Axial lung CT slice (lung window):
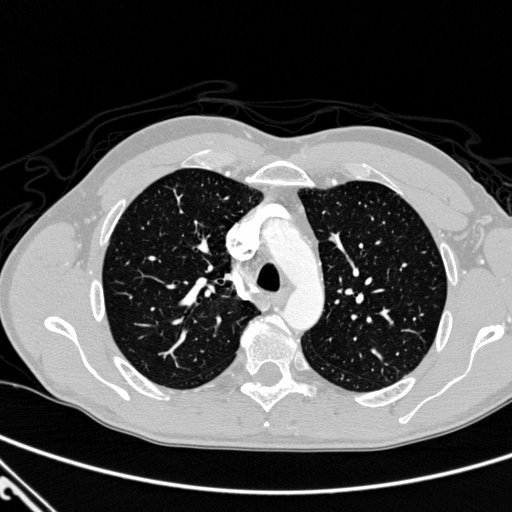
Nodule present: no